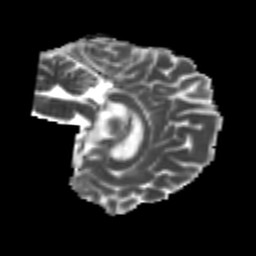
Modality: MD
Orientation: sagittal
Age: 24
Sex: male
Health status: healthy
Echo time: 0.074 s